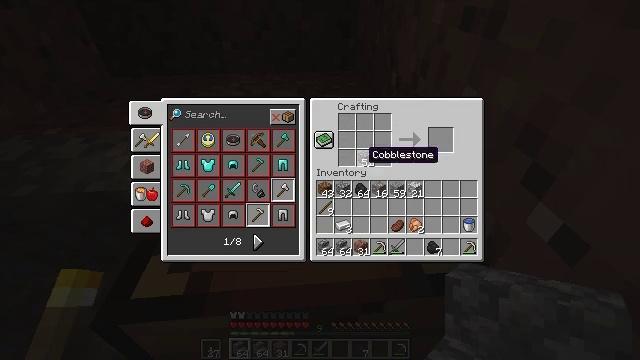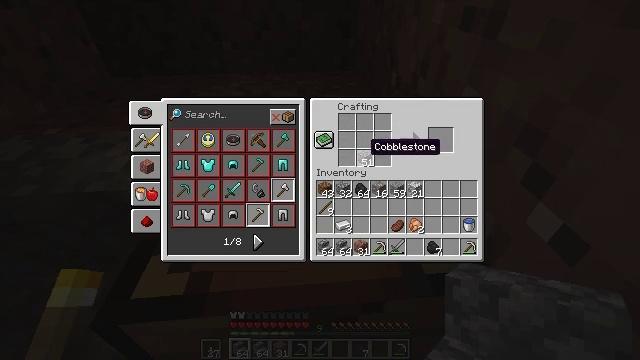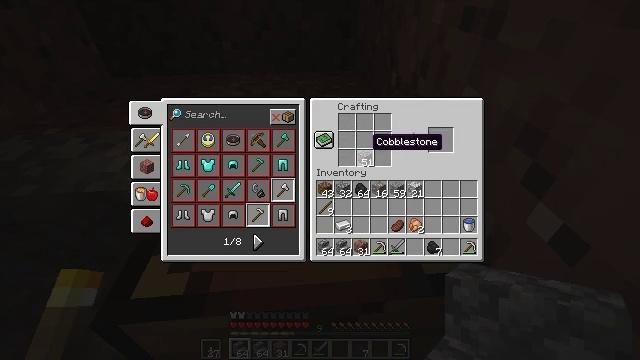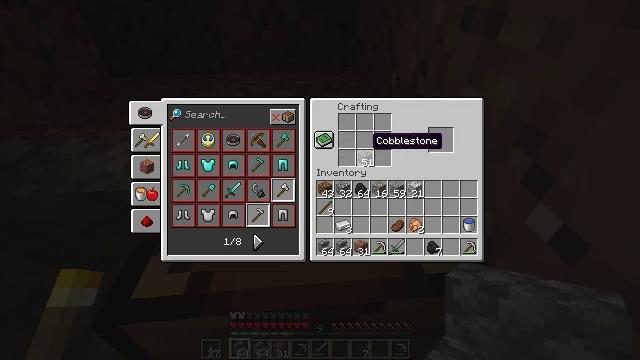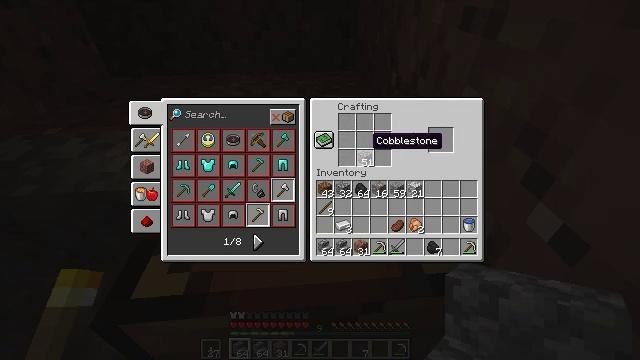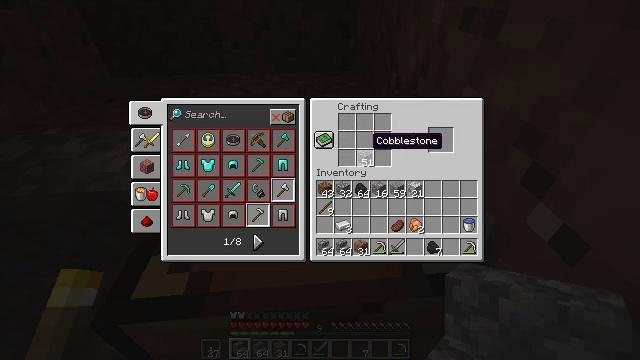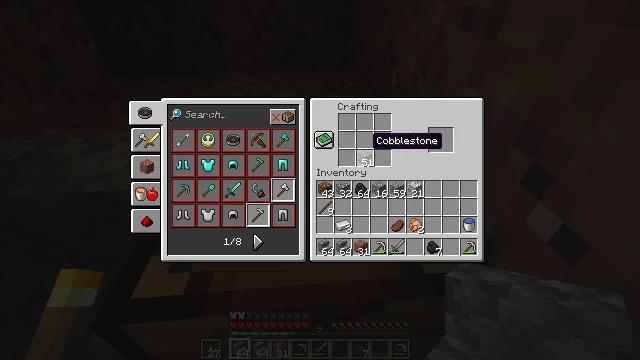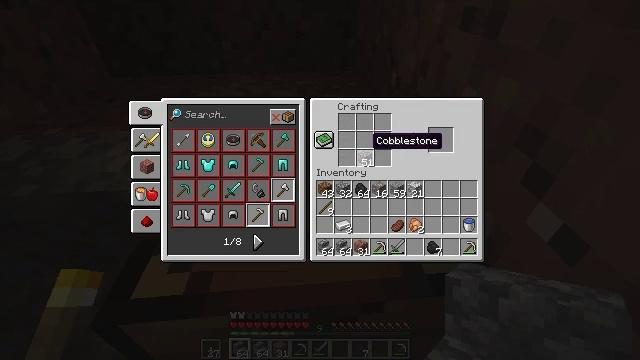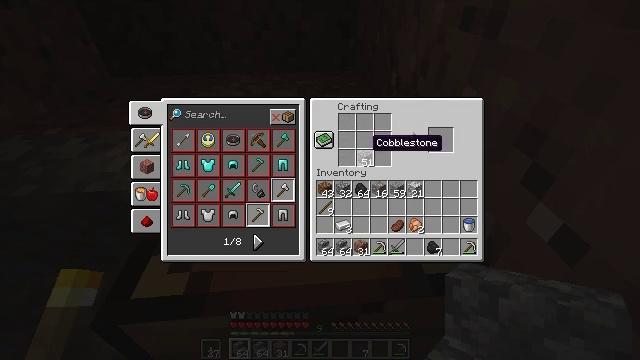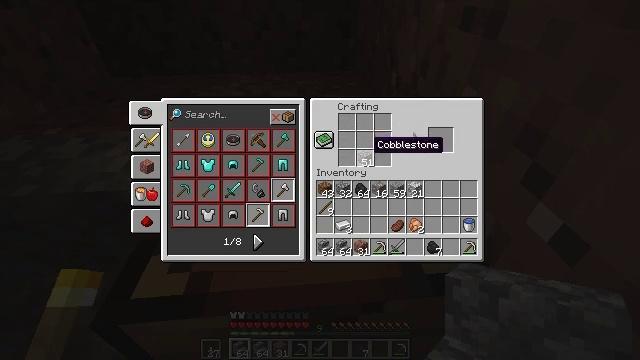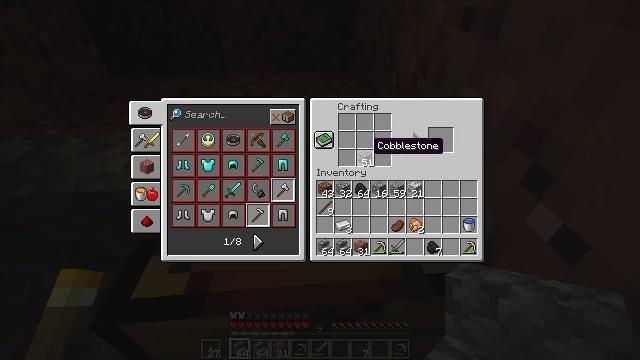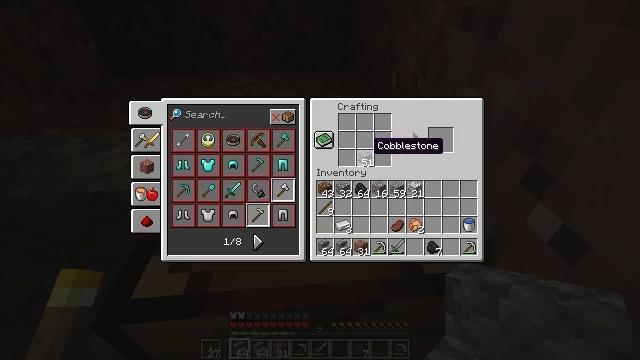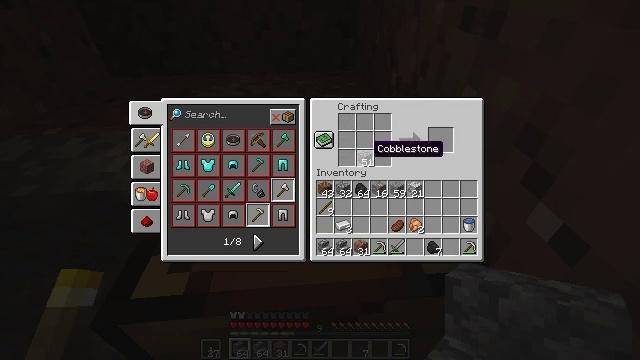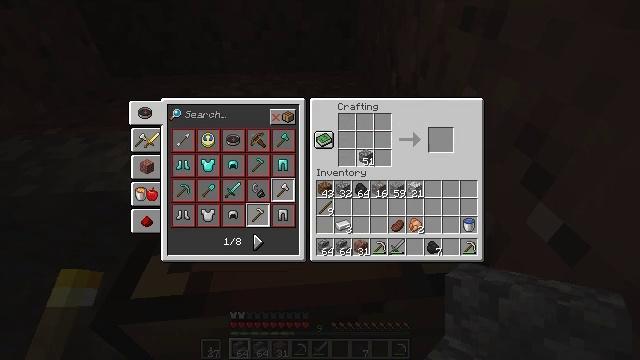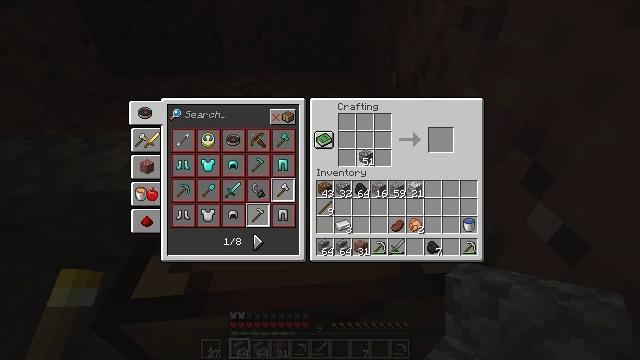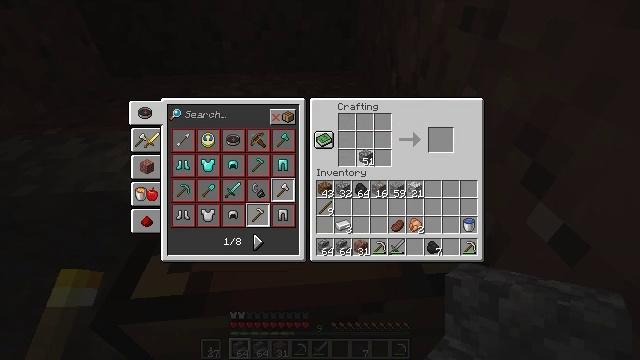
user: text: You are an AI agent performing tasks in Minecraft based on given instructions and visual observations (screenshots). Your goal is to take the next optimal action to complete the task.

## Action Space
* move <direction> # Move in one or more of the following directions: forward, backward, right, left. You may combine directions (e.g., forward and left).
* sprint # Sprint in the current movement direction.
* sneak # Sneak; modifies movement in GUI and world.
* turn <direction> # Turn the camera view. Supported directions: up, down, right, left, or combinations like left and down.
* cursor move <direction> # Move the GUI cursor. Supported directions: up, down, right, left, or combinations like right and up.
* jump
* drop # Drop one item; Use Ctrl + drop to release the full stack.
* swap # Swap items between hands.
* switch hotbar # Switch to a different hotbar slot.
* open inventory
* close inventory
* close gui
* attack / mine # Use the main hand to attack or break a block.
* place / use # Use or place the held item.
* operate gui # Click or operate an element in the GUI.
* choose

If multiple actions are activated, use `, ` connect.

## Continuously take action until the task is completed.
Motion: motion action
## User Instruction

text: Recycle the crafting table.
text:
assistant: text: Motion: cursor move up
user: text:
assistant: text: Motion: no_op
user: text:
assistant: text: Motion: no_op
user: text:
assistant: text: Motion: no_op
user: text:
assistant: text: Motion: no_op
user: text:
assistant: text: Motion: no_op
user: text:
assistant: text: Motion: no_op
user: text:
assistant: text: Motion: no_op
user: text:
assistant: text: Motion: no_op
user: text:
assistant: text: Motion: no_op
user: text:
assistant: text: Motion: no_op
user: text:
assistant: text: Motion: no_op
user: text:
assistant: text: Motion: operate gui
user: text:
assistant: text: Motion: operate gui
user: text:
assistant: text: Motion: operate gui
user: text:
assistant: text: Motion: no_op
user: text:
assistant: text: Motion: cursor move right
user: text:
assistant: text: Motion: cursor move right and down
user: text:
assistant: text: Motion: cursor move right
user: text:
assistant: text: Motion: no_op
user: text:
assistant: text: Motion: cursor move right
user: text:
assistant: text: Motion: no_op
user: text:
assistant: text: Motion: no_op
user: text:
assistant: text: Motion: no_op
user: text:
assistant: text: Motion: no_op
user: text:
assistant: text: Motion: no_op
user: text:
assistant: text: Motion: no_op
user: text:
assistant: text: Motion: no_op
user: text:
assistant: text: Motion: no_op
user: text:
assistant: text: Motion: no_op